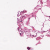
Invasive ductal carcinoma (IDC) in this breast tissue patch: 0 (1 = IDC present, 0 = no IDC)